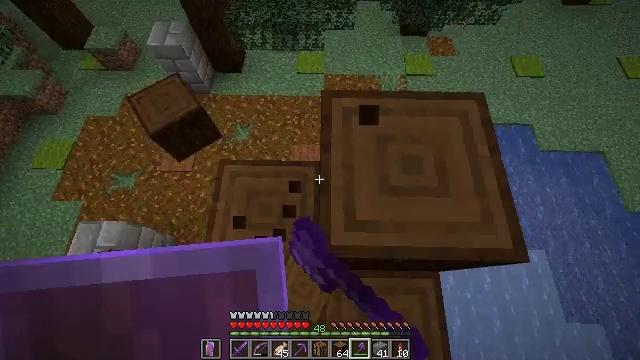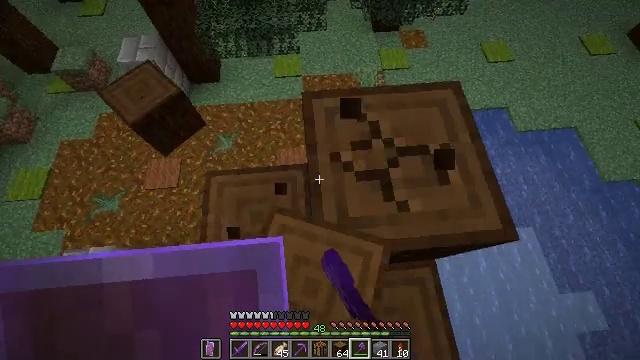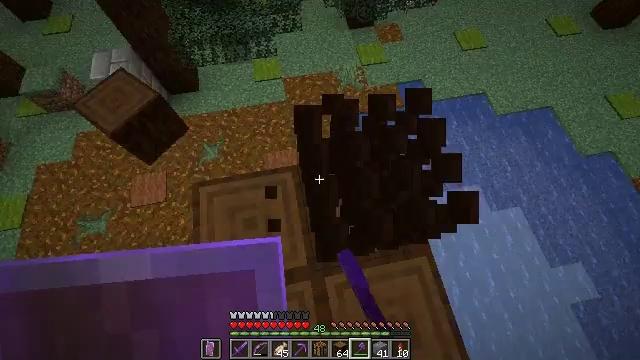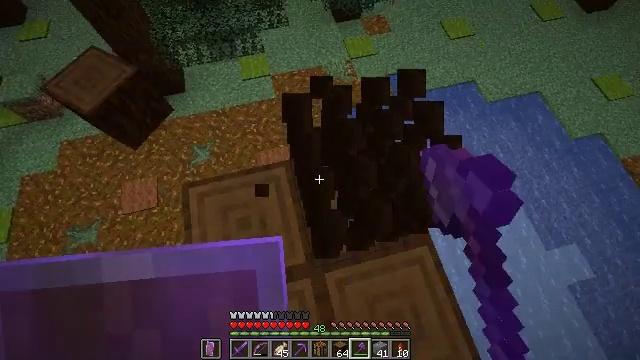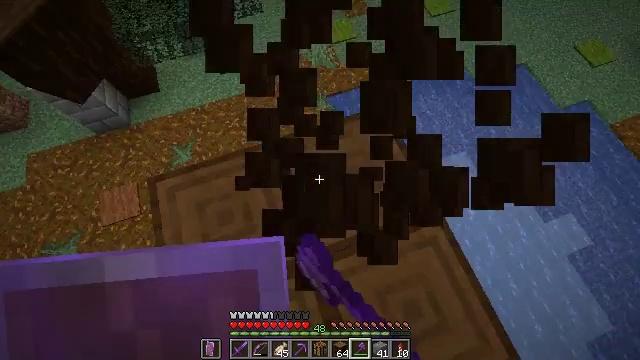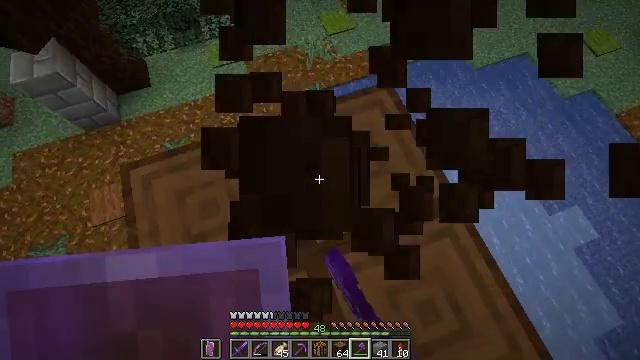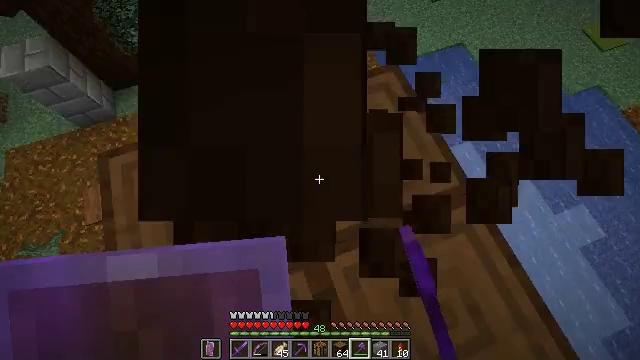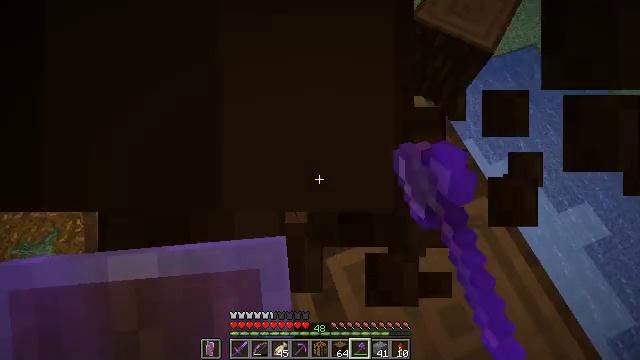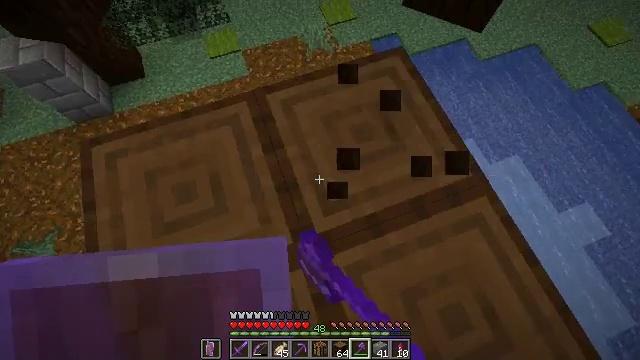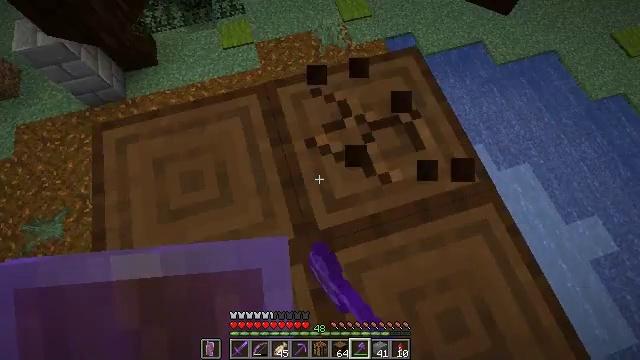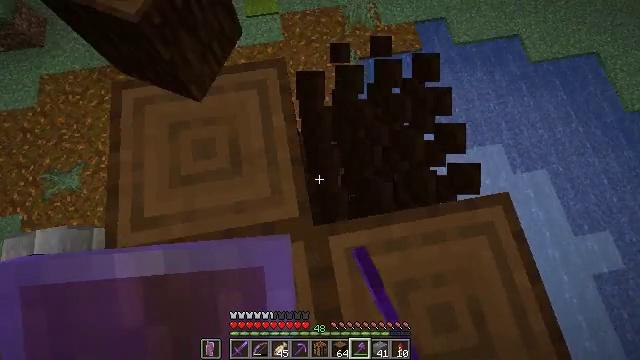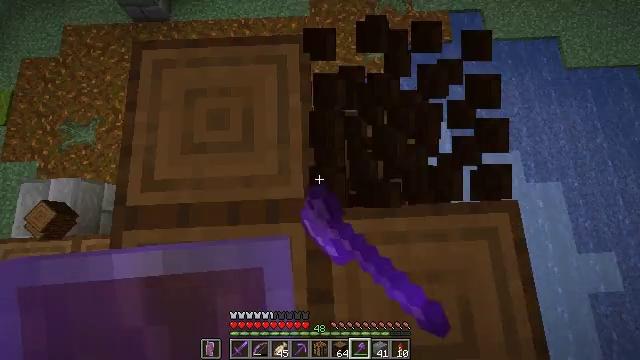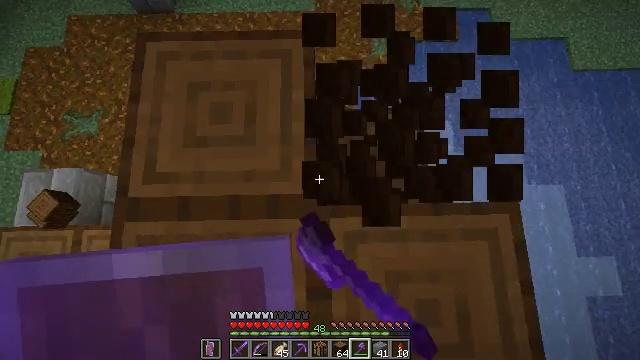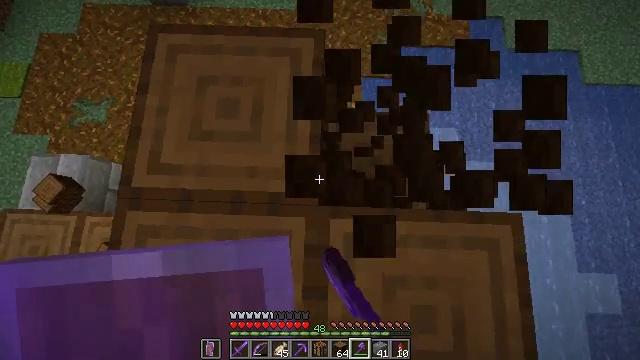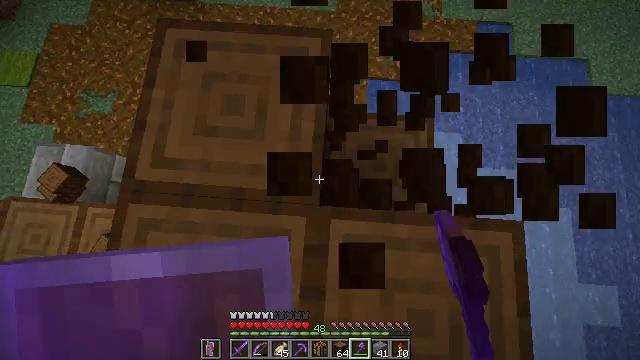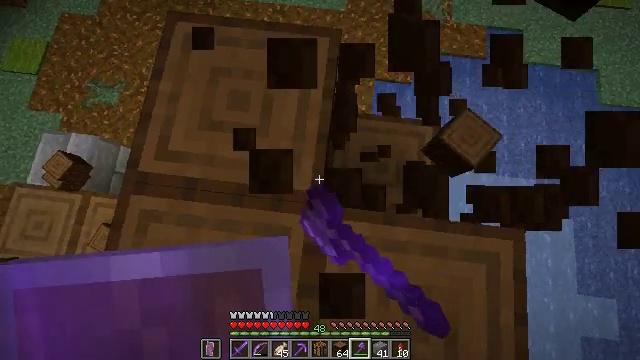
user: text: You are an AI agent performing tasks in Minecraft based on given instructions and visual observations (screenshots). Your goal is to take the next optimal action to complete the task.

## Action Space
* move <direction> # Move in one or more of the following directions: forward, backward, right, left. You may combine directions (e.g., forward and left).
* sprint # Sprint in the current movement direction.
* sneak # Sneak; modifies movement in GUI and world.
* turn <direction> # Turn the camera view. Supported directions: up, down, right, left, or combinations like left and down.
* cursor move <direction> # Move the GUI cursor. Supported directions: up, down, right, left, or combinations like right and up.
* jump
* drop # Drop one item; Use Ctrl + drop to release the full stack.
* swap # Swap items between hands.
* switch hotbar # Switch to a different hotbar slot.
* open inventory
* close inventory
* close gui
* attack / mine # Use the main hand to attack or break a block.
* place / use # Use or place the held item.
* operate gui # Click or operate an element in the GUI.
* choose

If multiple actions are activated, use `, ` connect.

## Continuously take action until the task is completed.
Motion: motion action
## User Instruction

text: Gather spruce log by chopping the tree.
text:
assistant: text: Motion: sneak, turn right, attack / mine
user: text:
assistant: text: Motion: sneak, turn right, attack / mine
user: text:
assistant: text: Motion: sneak, turn right, attack / mine
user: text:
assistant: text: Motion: sneak, turn right and down, attack / mine
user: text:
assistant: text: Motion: sneak, attack / mine
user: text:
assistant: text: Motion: sneak, attack / mine
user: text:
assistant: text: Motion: sneak, attack / mine
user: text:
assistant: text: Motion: sneak, attack / mine
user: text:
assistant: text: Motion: sneak, turn left, attack / mine
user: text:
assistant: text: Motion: sneak, turn left and down, attack / mine
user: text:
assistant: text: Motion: sneak, turn left and down, attack / mine
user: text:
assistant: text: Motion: sneak, turn left, attack / mine
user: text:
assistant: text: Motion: sneak, turn left, attack / mine
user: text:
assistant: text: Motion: sneak, turn left, attack / mine
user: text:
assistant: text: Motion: sneak, turn left, attack / mine
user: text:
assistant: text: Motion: sneak, turn left and up, attack / mine
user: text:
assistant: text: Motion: sneak, turn left and up, attack / mine
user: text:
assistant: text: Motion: sneak, turn left and up, attack / mine
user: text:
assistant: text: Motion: sneak, turn left, attack / mine
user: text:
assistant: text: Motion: sneak, turn left, attack / mine
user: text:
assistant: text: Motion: sneak, turn left, attack / mine
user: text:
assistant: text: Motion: sneak, turn left, attack / mine
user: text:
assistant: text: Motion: sneak, turn left, attack / mine
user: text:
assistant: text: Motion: sneak, turn left, attack / mine
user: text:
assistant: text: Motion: sneak, turn left, attack / mine
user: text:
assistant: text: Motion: sneak, turn left, attack / mine
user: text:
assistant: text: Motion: sneak, turn left, attack / mine
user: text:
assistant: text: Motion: sneak, turn left, attack / mine
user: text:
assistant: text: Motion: sneak, turn left, attack / mine
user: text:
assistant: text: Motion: sneak, turn left and down, attack / mine